Question: So I made a c++ console game. Now I'd like to "release" the game. I want to only give the .exe file and not the code. How do i go about this. I'd like to make sure it will run on all windows devices.
I used the following headers-
- - - - - - - -
& I used the following library-
-
Thank you in advance

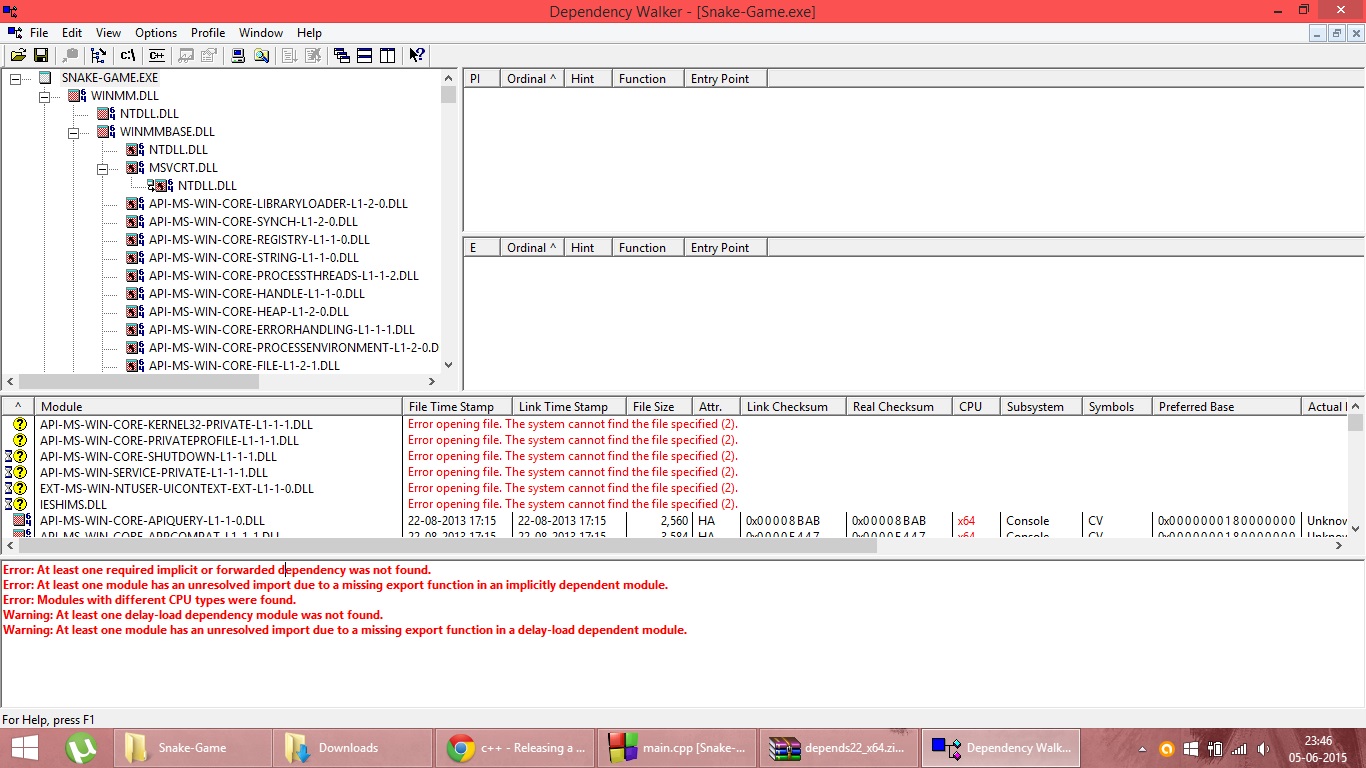
Answer: There are many different ways of installing applications. You could go with an installer like <URL> or just go with a regular ZIP file. Some programs can even be standalone by packaging all resources within the executable, but this is not an easy option to my knowledge for C++.
I suppose the most basic way is to create different builds for different architectures with static libraries and then find any other DLLs specific to that architecture and bundle it together in one folder. Supporting x86/x86-64/ARM should be enough for most purposes. I do know that LLVM/Clang and GCC should have extensive support for many architectures, and if need be, you be able to download the source code of the libraries you use and then compile them for each architecture you plan to support as well as the compilation options you need to compile to each one.
A virtual machine can also be helpful for this cross-compilation and compatibility testing.
Note: when I did this, I actually had some compatibility issues with, of all things, MinGW-w64. Just a note; you may need some DLLs from MinGW, or, if you're using Cygwin, of course you need the Cygwin DLL. I don't know much about MSVC, but I would assume that even they have DLLs needed on some level if you decide to support an outdated Windows OS.